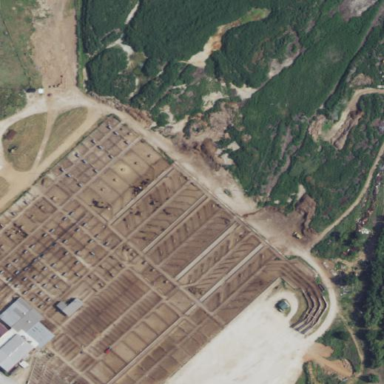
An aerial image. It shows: Feedlot in farmyard.